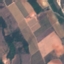
Land use / land cover: PermanentCrop